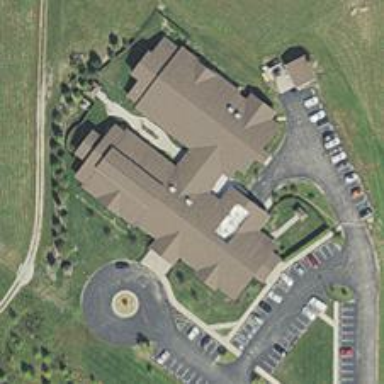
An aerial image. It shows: Healthcare facility identified as hospital.